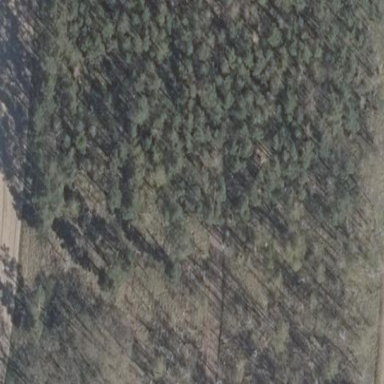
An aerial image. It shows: Forest area.